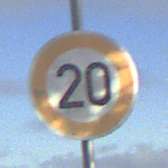
Verkehrszeichen: Geschwindigkeit20
Umgebung: Outdoor, Nature
Tageszeit: SunriseSunset
Wetter: PartlyCloudy
Licht: Natural
Jahreszeit: NotSpecified
Kontrast: HighContrast